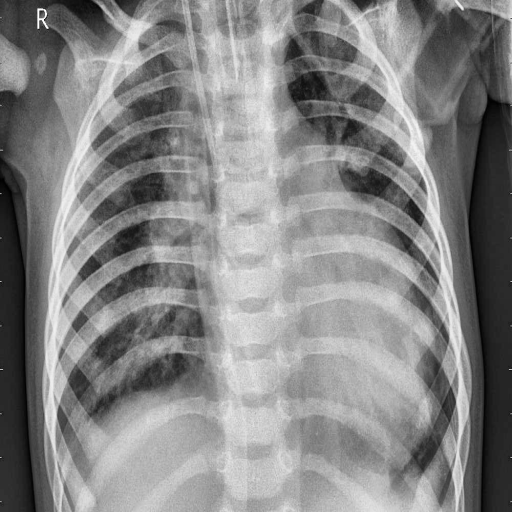
Finding: PNEUMONIA